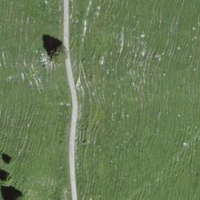
EUNIS habitat code: 24
Species observed at this site:
Euphorbia cyparissias